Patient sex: M
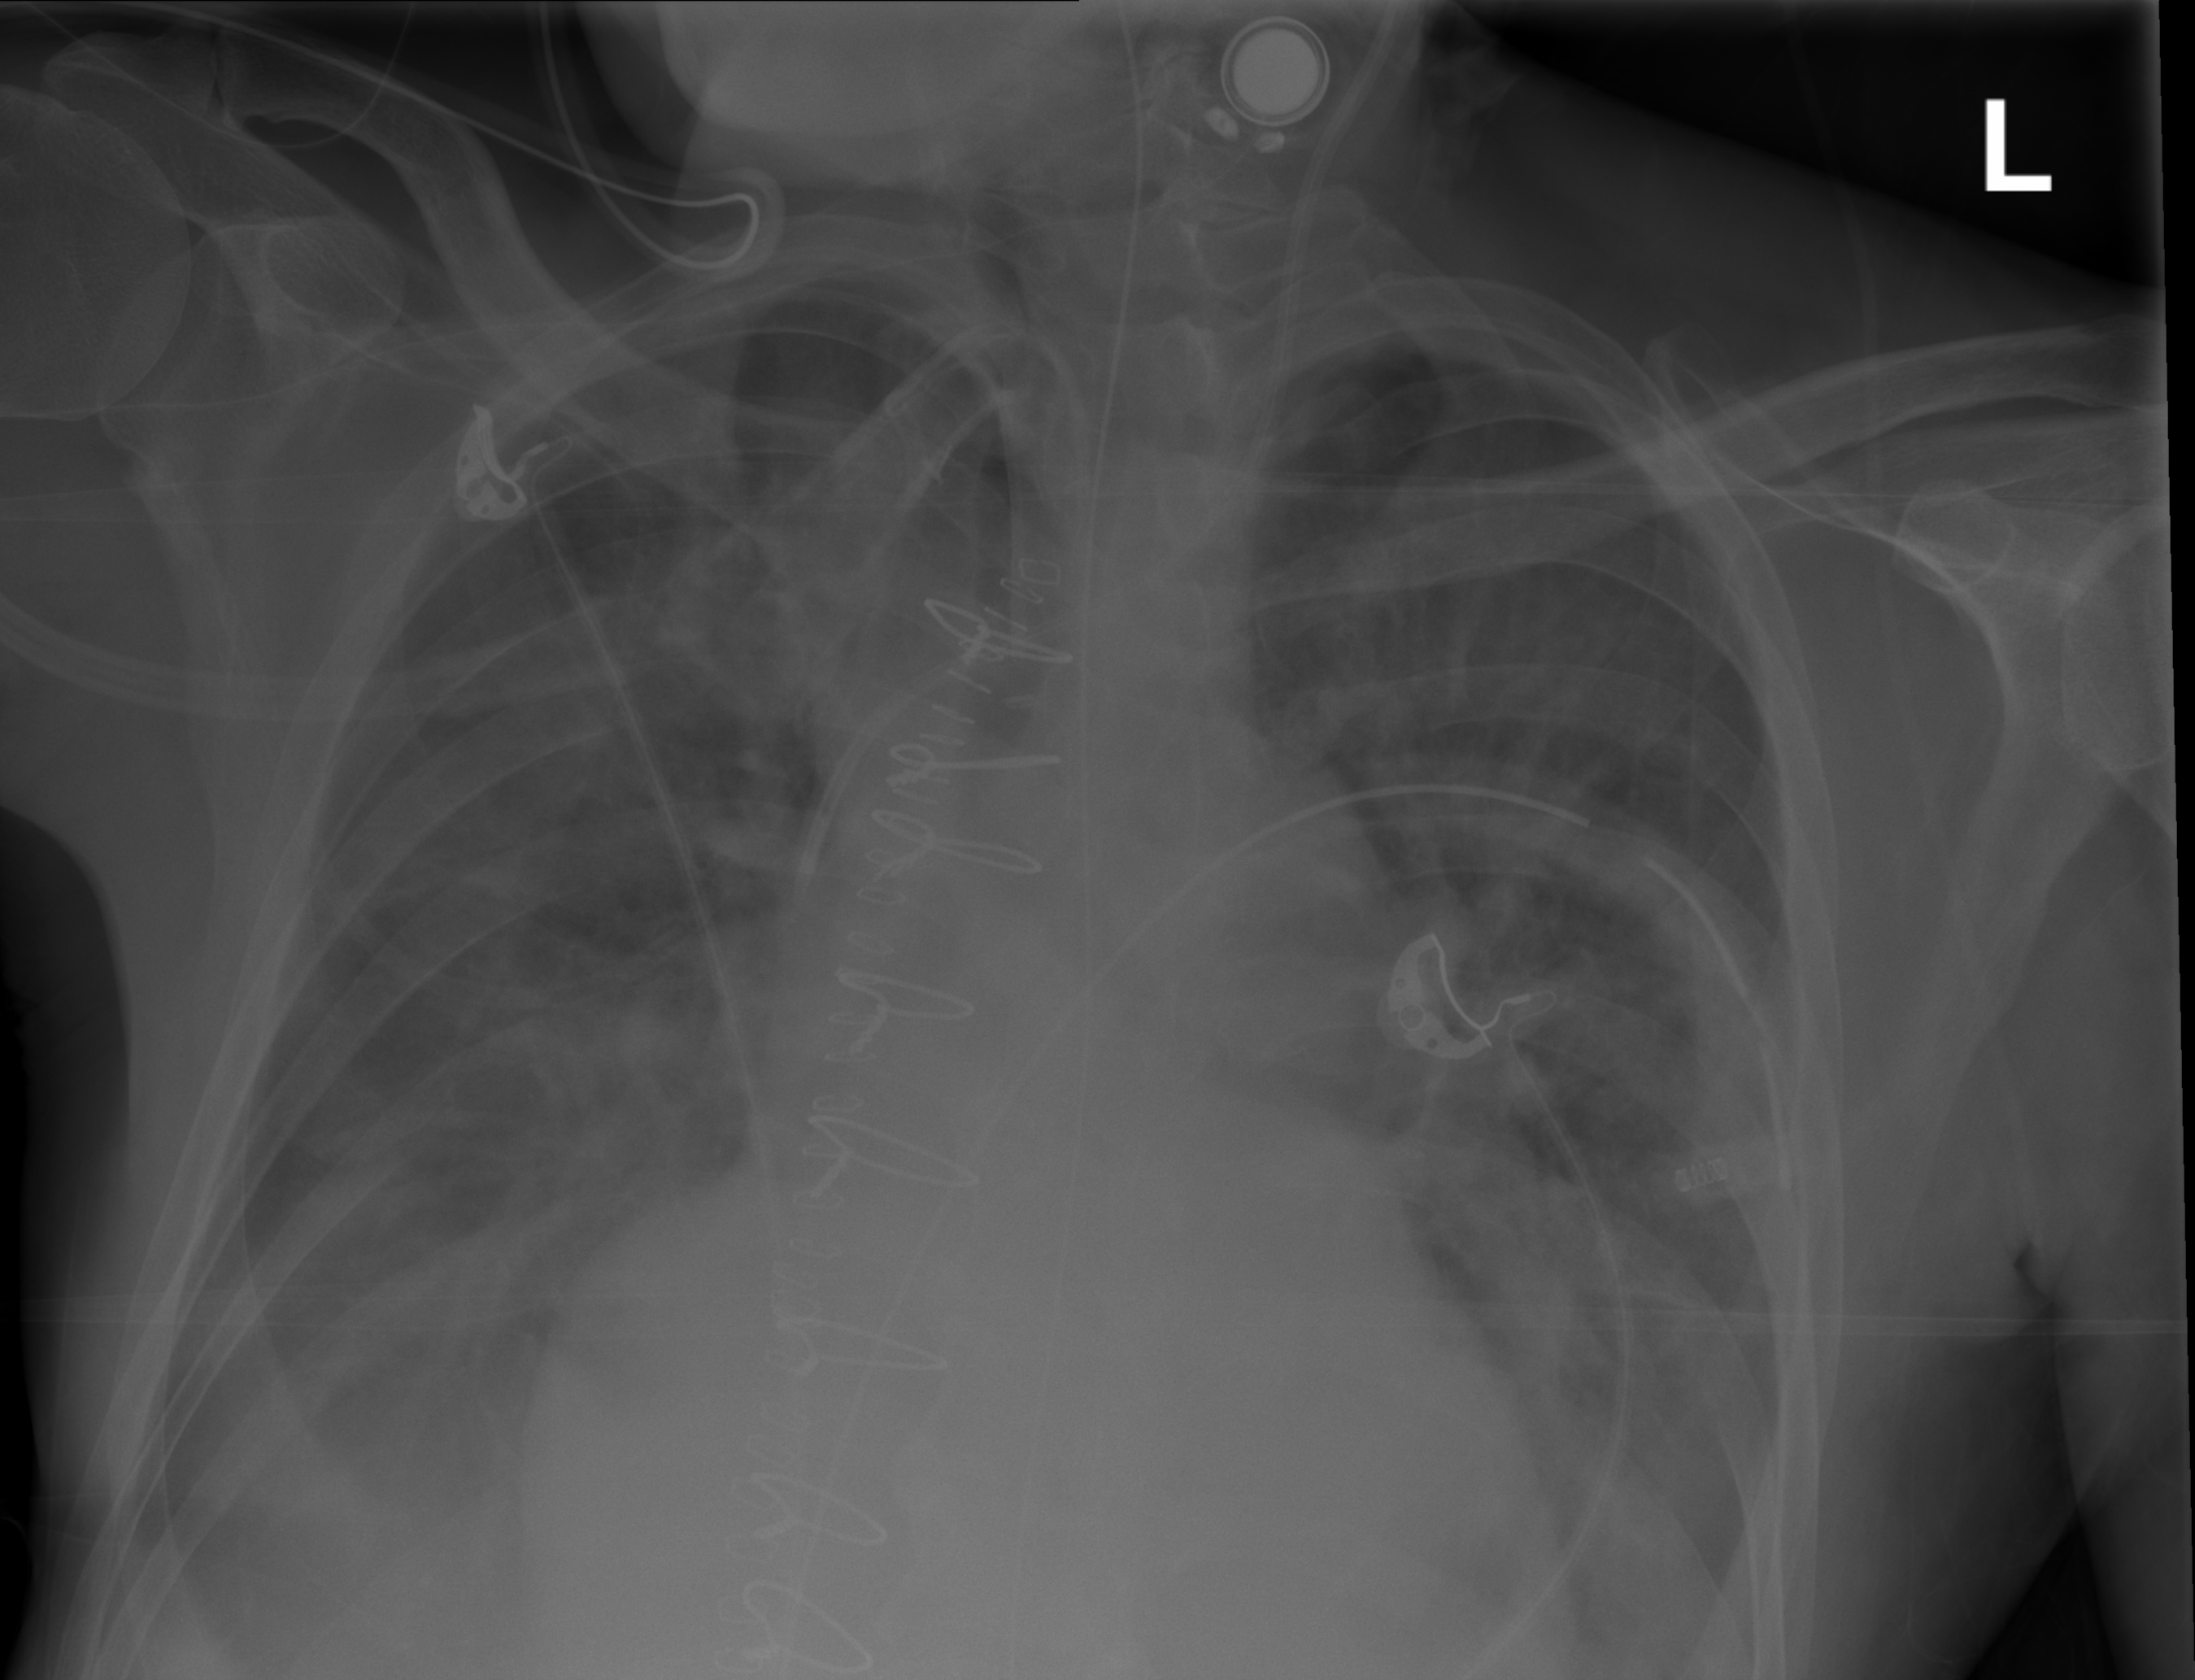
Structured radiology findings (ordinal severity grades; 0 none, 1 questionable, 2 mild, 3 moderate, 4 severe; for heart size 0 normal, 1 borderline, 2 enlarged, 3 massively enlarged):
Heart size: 2
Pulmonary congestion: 2
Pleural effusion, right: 2
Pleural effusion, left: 2
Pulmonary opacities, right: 2
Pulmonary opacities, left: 2
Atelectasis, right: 2
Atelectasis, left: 0